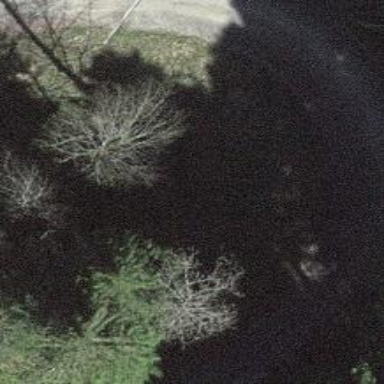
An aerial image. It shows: Culvert tunnel.